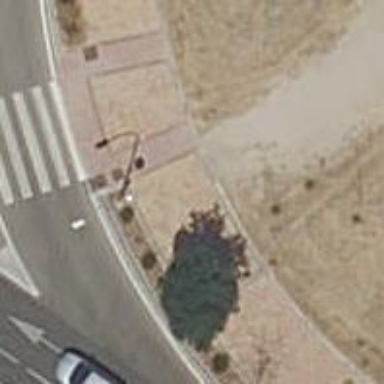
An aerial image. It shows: Sidewalk along the footway.